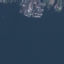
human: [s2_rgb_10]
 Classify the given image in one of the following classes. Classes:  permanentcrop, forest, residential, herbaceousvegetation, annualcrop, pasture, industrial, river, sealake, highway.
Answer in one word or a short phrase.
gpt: SeaLake